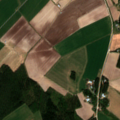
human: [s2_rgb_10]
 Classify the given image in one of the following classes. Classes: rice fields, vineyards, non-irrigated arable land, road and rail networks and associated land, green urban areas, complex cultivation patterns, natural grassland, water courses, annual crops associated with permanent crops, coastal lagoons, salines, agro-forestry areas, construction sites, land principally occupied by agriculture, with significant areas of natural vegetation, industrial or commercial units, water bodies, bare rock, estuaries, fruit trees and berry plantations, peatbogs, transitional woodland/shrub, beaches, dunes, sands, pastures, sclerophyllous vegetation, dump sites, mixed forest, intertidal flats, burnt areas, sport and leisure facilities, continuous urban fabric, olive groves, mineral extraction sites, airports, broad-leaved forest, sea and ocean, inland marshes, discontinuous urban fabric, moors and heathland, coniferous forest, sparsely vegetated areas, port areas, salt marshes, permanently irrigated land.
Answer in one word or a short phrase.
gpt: non-irrigated arable land, land principally occupied by agriculture, with significant areas of natural vegetation, coniferous forest, mixed forest, water courses